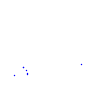
Particle: pion